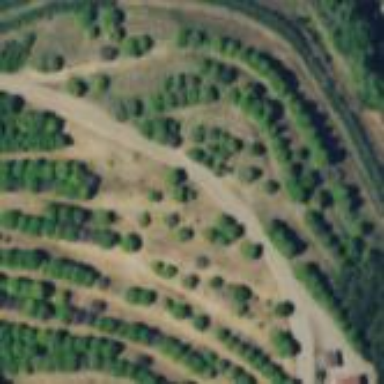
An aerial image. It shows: Orchard.